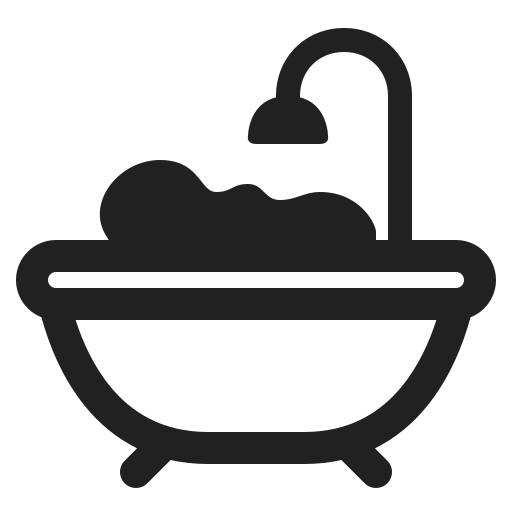
bathtub high contrast